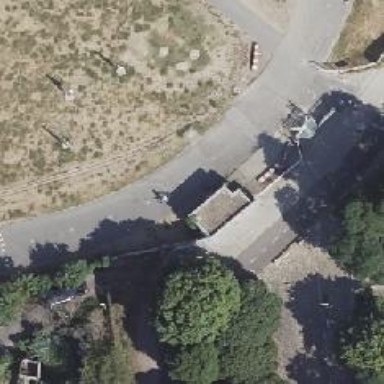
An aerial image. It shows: Sidewalk that functions as sidepath of cycleway.